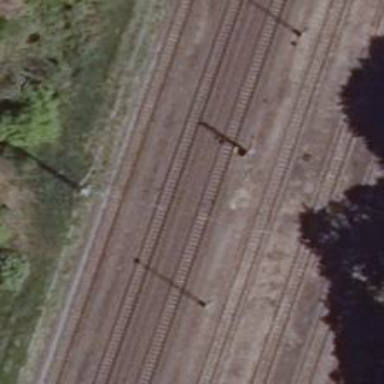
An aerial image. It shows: Milestone along the railway with catenary mast.